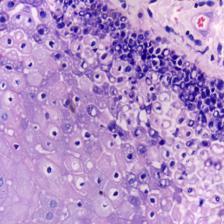
Diagnosis: OSCC